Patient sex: M
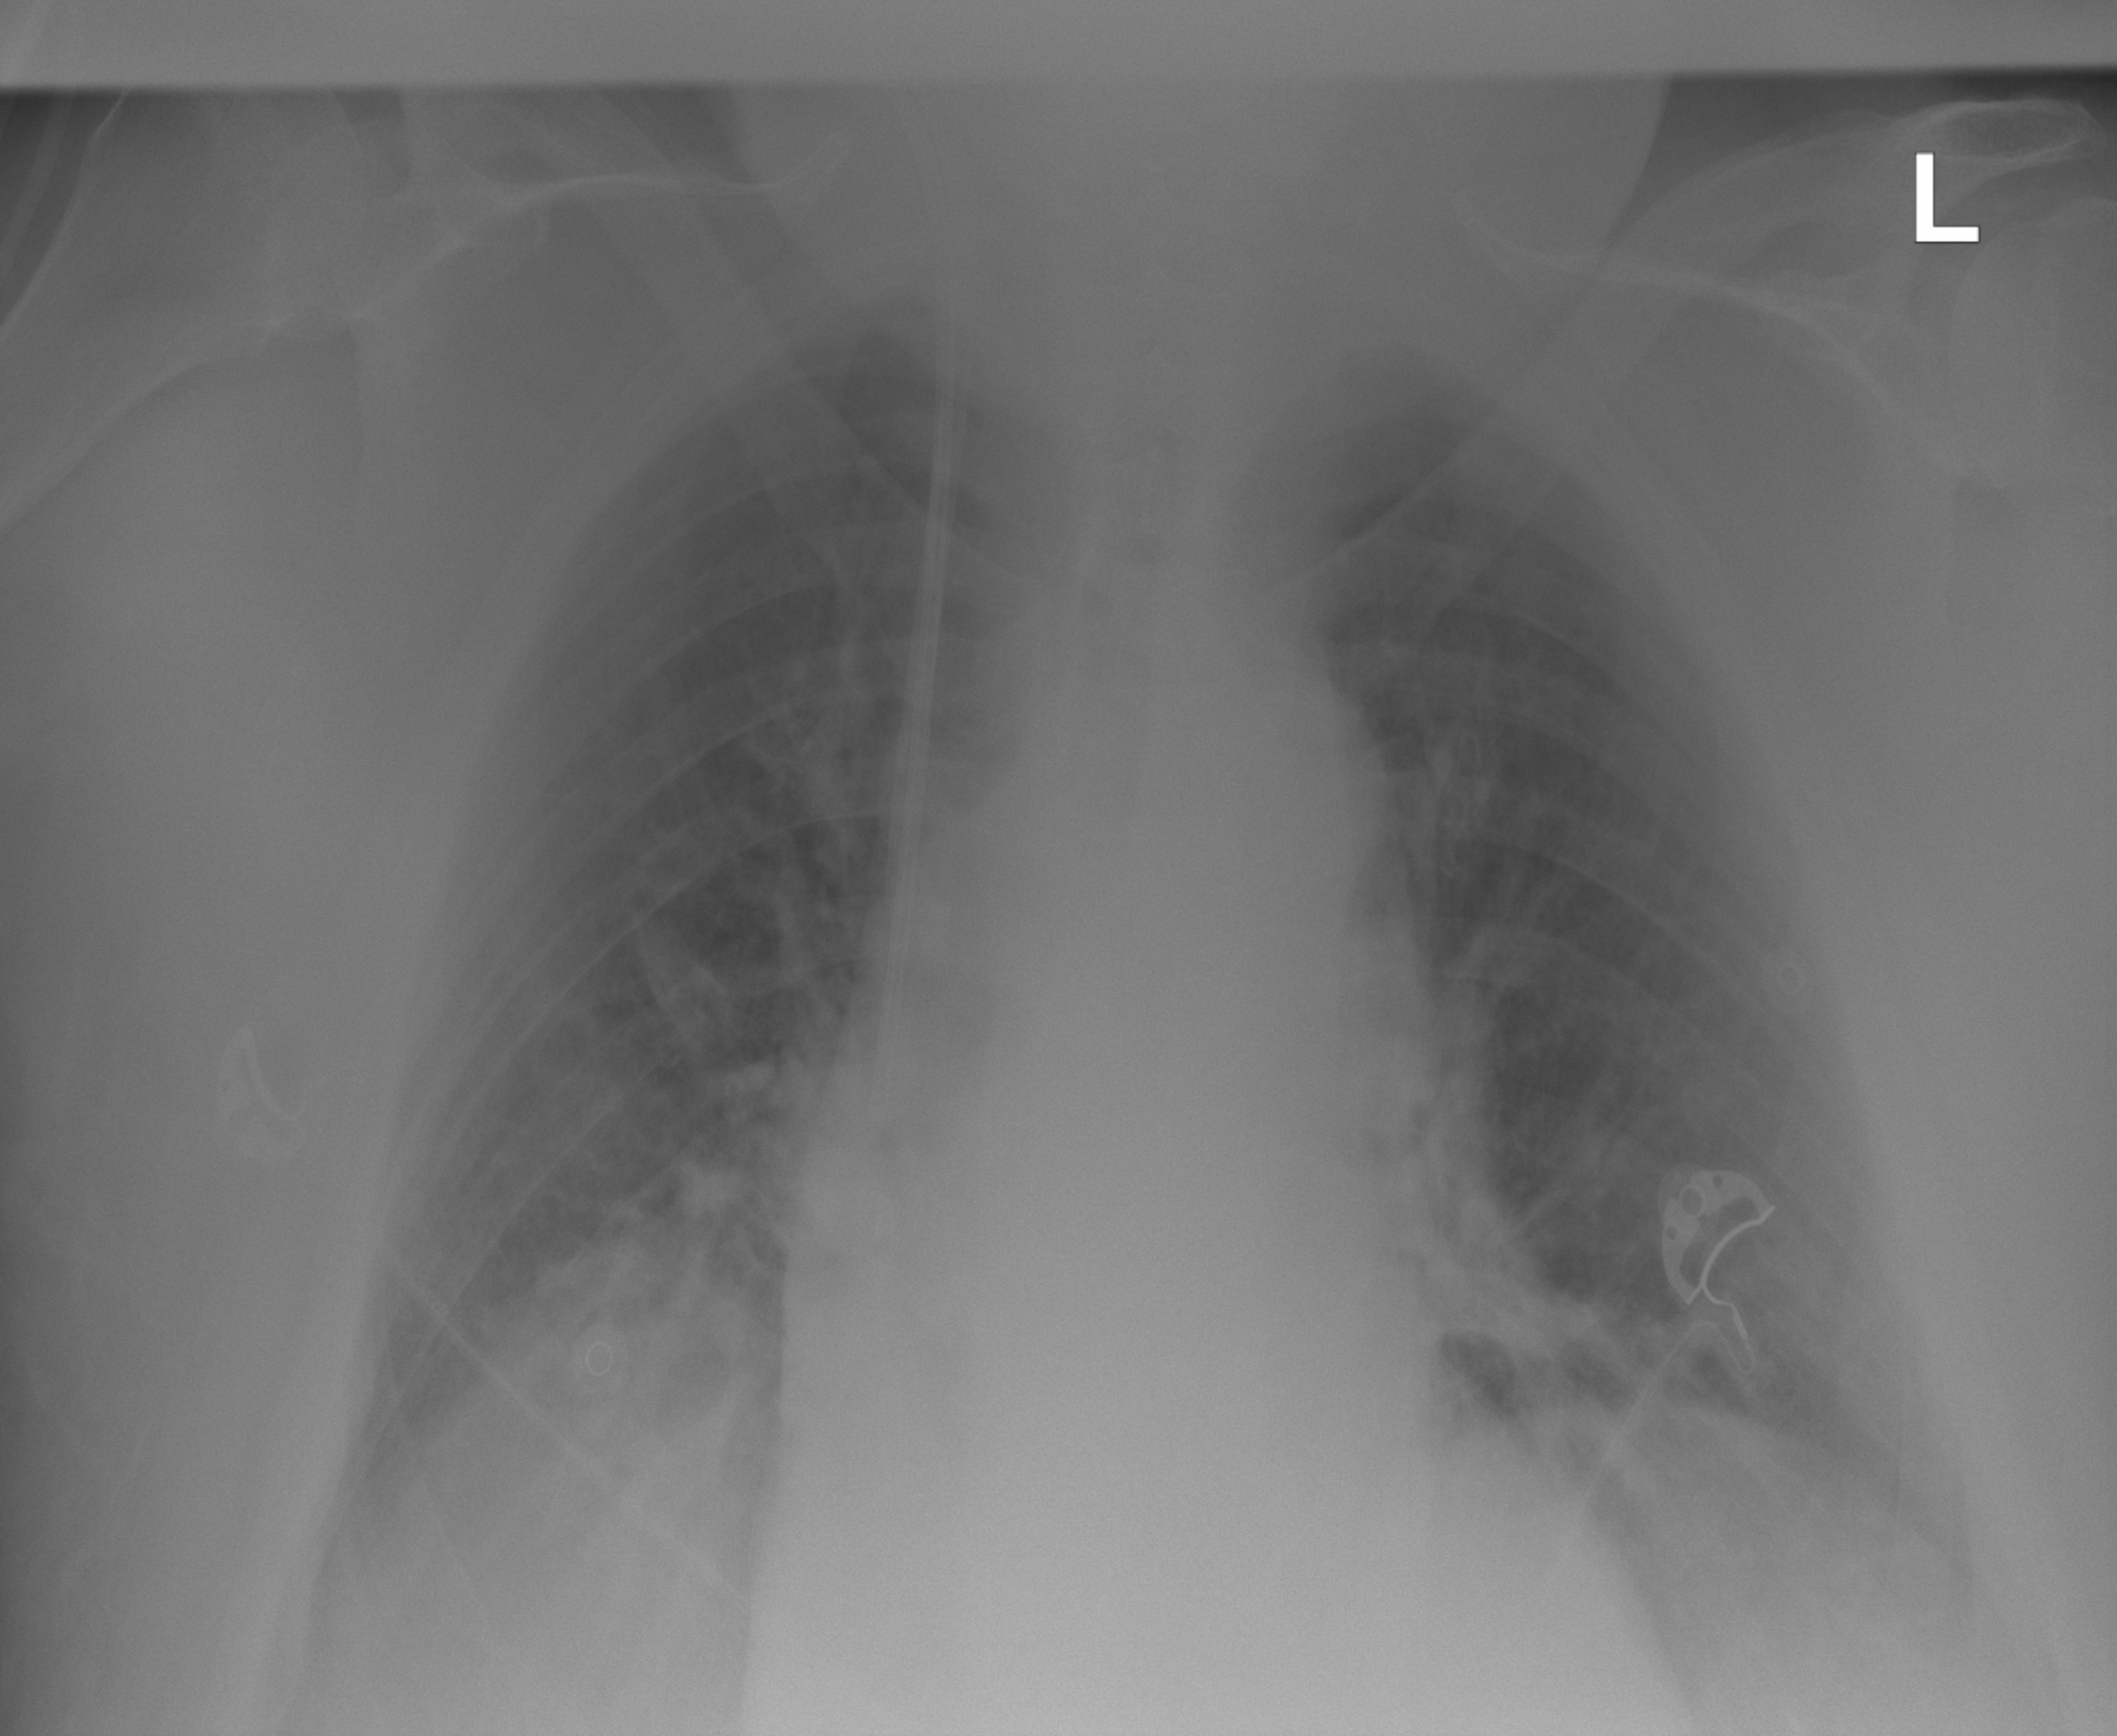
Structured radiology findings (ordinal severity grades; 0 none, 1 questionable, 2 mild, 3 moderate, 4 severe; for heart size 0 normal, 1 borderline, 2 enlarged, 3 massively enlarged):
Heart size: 2
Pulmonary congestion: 2
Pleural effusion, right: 1
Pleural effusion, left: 0
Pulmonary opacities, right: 0
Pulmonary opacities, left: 0
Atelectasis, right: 2
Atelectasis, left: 1